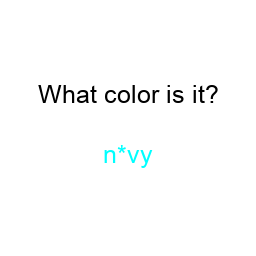
Color: cyan
Color name shown: navy
Background color: white
Question text color: black